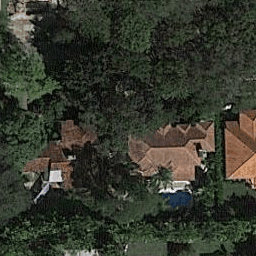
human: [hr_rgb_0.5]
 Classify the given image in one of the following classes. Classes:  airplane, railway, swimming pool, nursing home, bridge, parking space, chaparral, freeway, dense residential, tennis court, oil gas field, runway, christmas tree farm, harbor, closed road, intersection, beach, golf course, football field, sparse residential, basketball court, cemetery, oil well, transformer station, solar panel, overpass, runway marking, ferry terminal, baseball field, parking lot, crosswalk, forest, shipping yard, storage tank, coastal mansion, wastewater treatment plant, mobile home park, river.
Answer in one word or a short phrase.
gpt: sparse residential